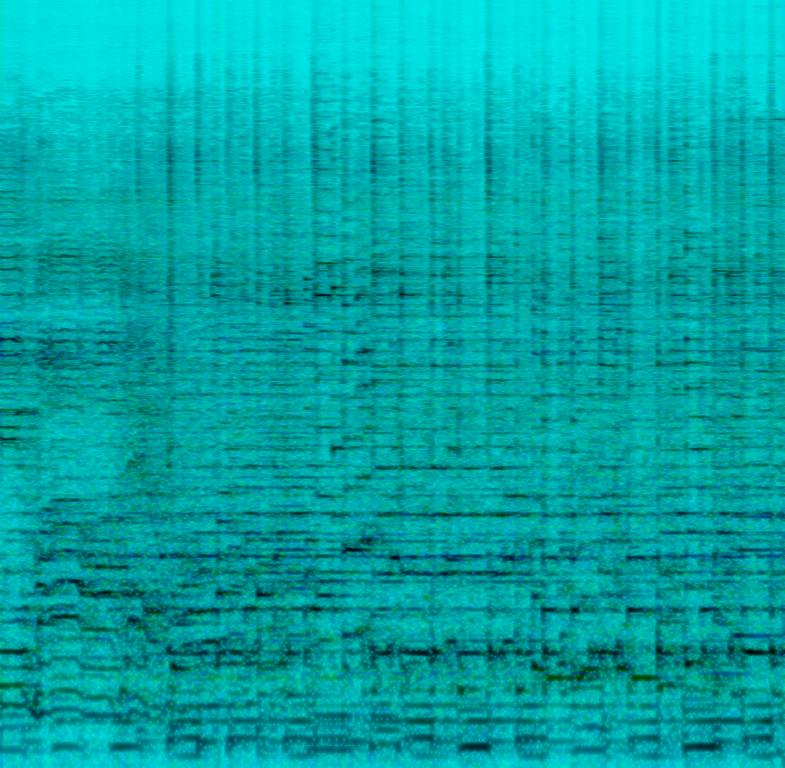
The low quality recording features a live performance of a country song that consists of a steel guitar melody, acoustic rhythm guitar chords and a walking bass guitar. There are some crowd noises in the background by which we can conclude that it is a live performance.